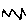
Label: zigzag